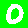
Digit: 0